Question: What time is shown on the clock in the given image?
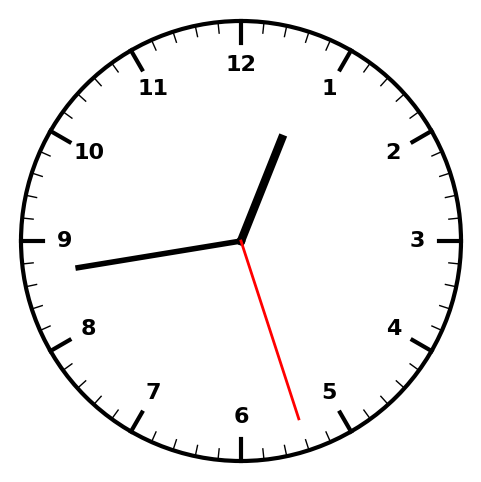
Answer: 12:43:27